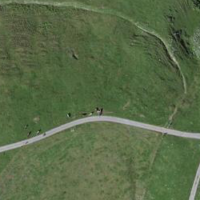
EUNIS habitat code: 23
Species observed at this site:
Rumex alpinus